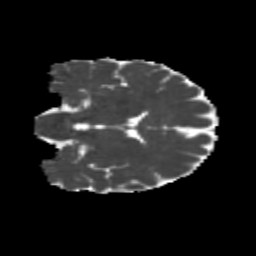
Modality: MD
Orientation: coronal
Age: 34
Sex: male
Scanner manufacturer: siemens
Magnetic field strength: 3 T
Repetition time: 1.8 s
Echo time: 0.07 s